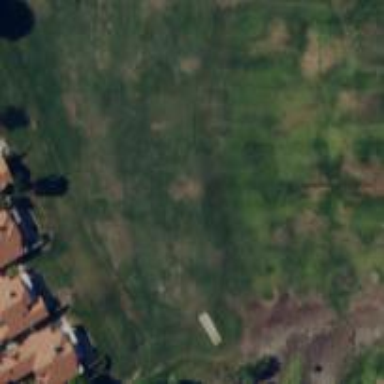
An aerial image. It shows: Grass area designated as golf tee.